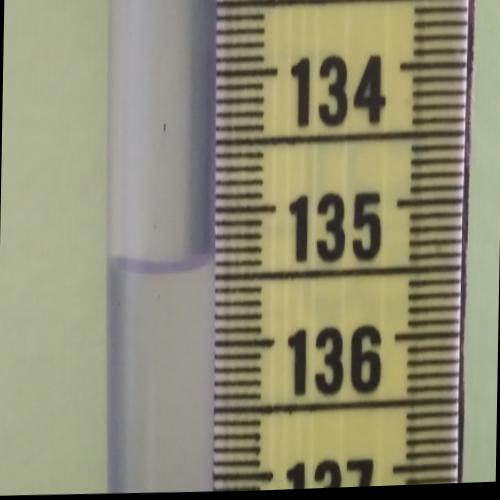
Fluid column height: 135.4 cm